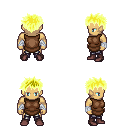
a pixel art fantasy rpg character, male body template, human, tanned skin, brown tunic, metal pants, gold bedhead hairstyle, white cloth bandages, maroon shoes, four views (front, back, left, right), 2x2 character sprite sheet, small pixel art, hard edges, no anti-aliasing